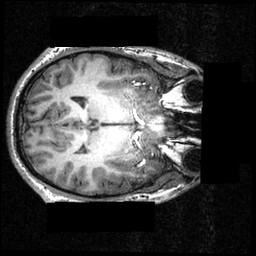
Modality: T1w
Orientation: axial
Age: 21
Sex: male
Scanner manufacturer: siemens
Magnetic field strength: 3.951 T
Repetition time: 1.5 s
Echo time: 0.00335 s